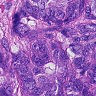
Metastatic tissue present: yes